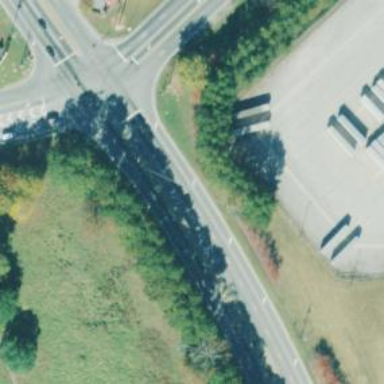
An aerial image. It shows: Primary highway.